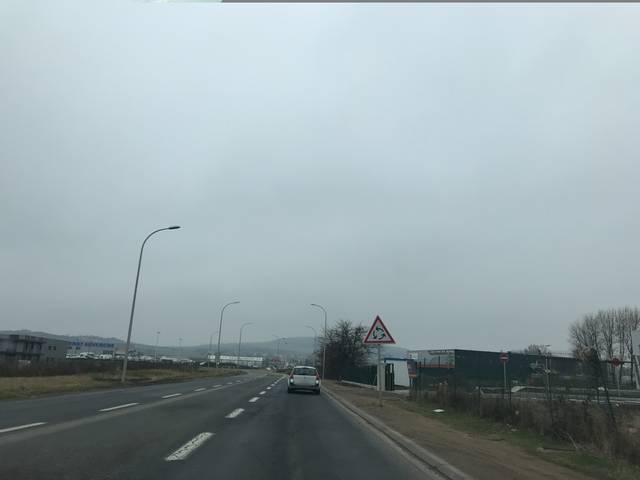
Region: France
Coordinates: 45.78, 3.21